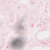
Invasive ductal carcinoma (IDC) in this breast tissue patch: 0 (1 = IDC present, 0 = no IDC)